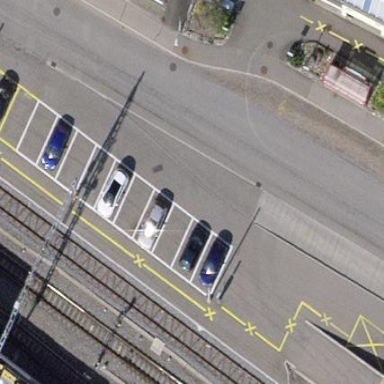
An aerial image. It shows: Street-side parking area.